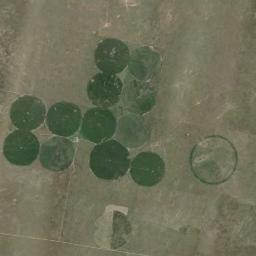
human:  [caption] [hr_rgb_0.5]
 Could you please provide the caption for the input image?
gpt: There are some light green circle farmland .

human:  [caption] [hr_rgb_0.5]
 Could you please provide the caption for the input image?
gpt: Several dark green circular farmlands are surrounded by wasteland .

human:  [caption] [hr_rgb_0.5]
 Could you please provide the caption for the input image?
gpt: The circular farmland on the left is green .

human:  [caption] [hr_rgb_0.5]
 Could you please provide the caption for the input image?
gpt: Many neatly arranged green circular fields, Including semicircles .

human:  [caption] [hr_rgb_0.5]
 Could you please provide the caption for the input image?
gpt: There are one dozen of circular farmlands among a wasteland .